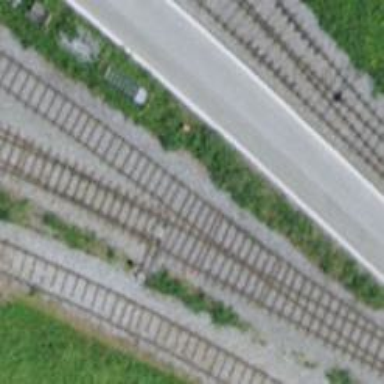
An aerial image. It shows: Railway switch.